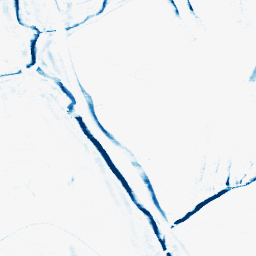
Category: morphological
Decomposition family: morphological_rect
Decomposition parameters: operation: closing
width: 10
height: 3
Upsampling method: bspline
Upsampling parameters: scale: 8
Upsampling scale: 8